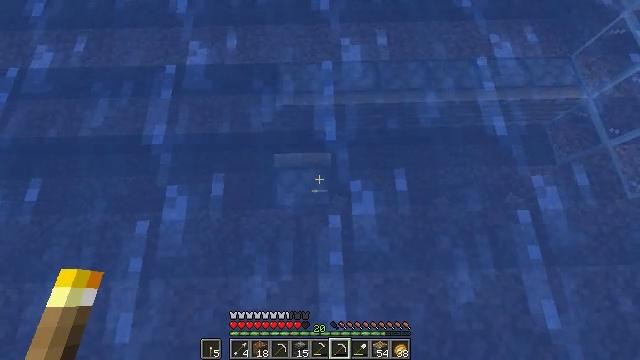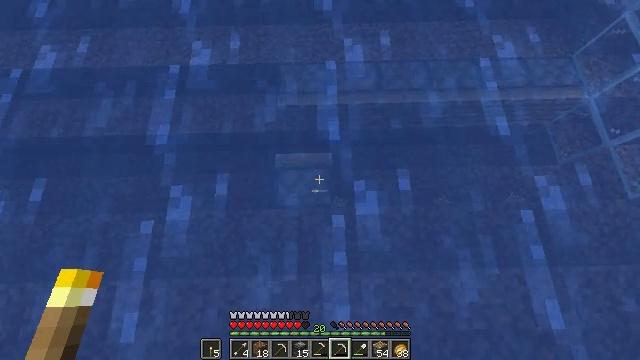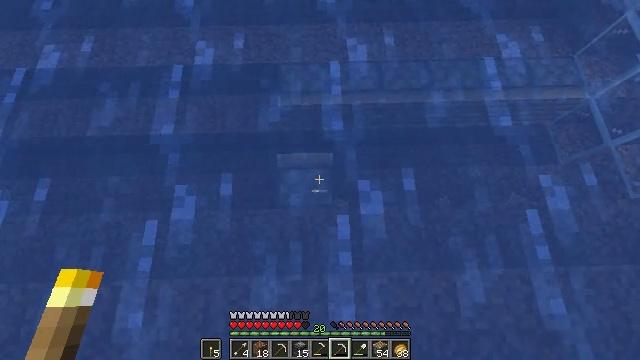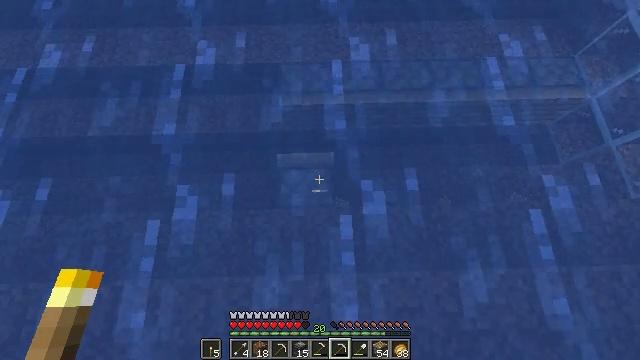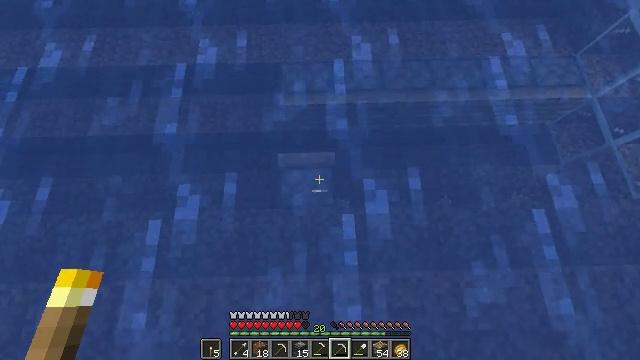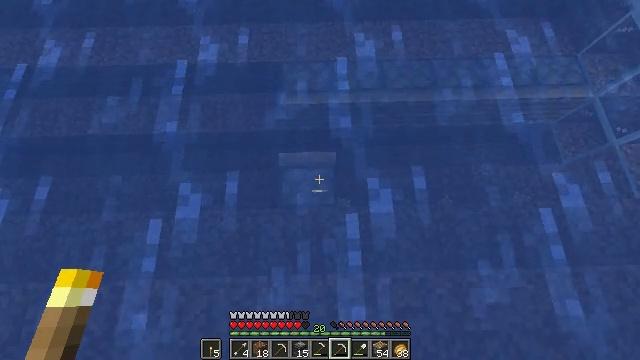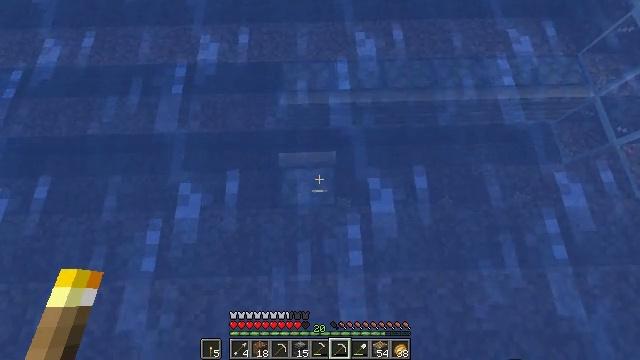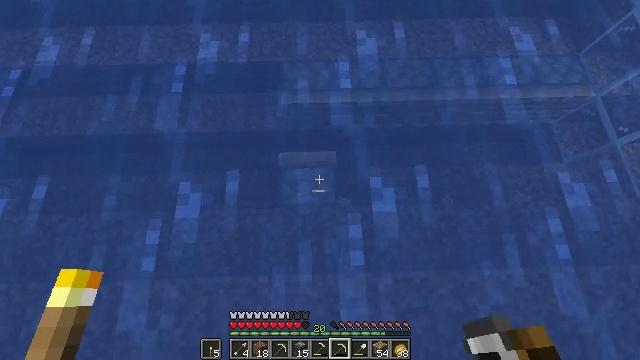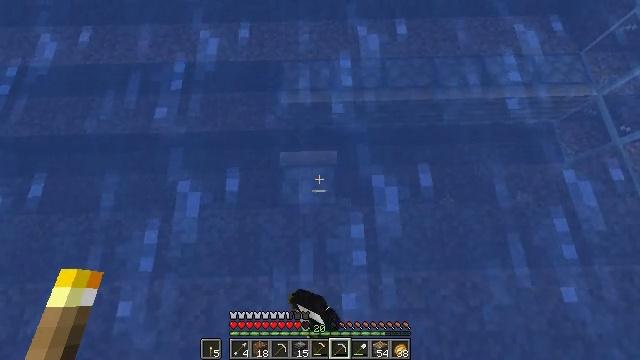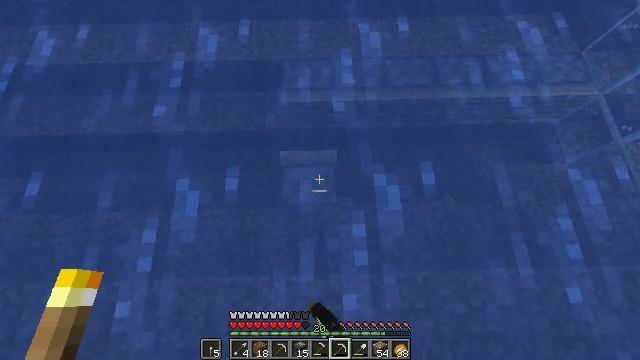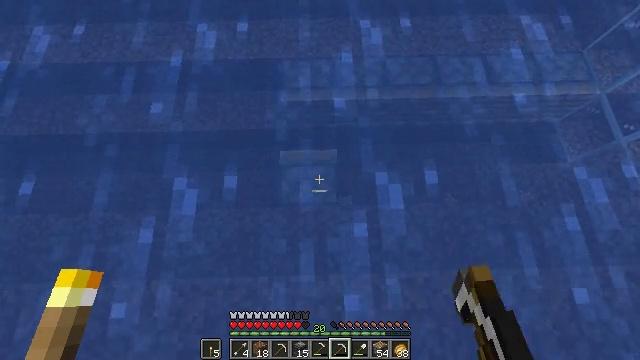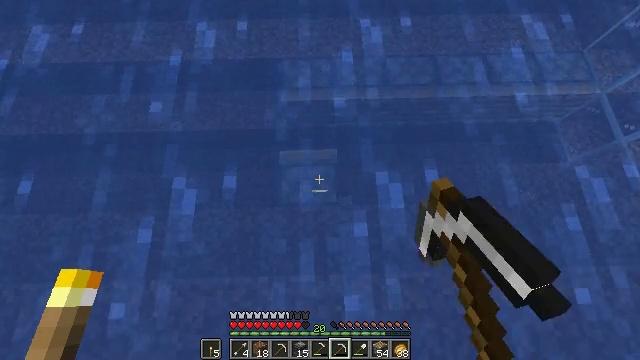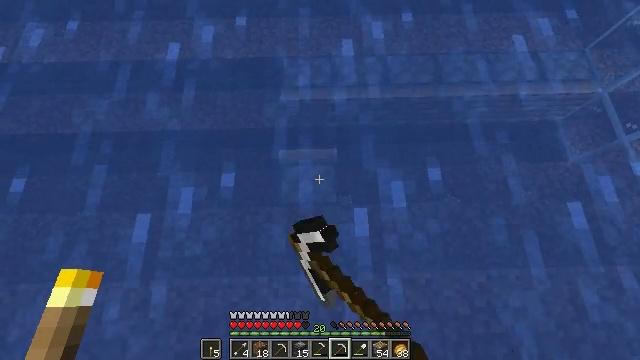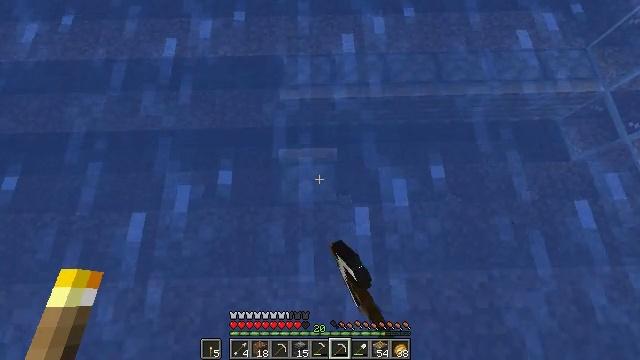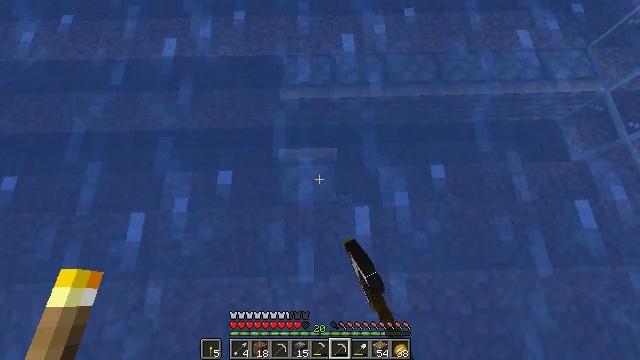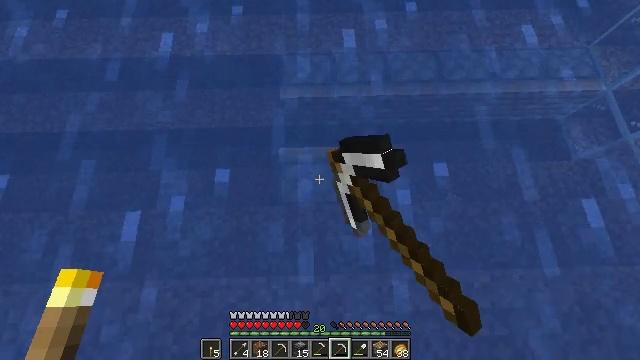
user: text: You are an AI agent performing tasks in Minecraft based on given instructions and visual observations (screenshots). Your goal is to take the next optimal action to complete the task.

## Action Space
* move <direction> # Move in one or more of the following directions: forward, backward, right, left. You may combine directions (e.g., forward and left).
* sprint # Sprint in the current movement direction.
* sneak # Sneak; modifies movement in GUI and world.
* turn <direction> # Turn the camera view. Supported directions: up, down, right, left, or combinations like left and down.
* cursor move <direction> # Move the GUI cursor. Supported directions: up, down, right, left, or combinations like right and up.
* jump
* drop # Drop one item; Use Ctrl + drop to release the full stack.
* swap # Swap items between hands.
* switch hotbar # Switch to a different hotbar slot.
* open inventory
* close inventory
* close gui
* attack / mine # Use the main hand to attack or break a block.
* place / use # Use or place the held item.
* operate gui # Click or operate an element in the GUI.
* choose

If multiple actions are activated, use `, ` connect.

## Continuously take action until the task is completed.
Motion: motion action
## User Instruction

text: Collect the piston into inventory.
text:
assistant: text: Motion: attack / mine
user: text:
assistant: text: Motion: attack / mine
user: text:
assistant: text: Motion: attack / mine
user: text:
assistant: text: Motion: attack / mine
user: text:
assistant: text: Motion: attack / mine
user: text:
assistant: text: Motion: attack / mine
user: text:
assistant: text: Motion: attack / mine
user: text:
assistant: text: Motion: attack / mine
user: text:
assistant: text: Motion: attack / mine
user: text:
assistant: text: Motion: attack / mine
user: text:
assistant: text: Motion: attack / mine
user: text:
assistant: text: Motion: attack / mine
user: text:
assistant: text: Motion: attack / mine
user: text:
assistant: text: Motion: attack / mine
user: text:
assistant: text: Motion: attack / mine
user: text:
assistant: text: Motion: attack / mine
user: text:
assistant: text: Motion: attack / mine
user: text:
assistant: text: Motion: attack / mine
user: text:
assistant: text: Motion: attack / mine
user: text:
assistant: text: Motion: attack / mine
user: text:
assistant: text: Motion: attack / mine
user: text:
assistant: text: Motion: attack / mine
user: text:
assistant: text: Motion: attack / mine
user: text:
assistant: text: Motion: attack / mine
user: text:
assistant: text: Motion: attack / mine
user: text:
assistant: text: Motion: attack / mine
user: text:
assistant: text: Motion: attack / mine
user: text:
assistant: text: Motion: attack / mine
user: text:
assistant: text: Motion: attack / mine
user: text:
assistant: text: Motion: attack / mine